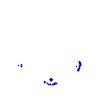
Particle: proton